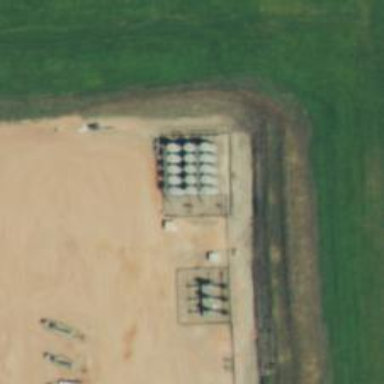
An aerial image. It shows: Storage tank with man-made structure.